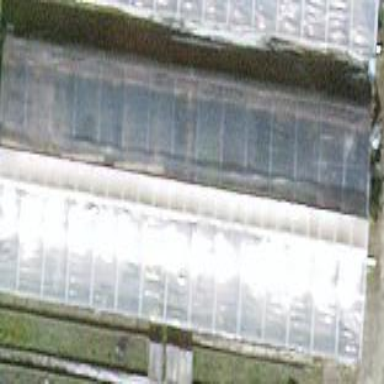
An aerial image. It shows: Greenhouse.